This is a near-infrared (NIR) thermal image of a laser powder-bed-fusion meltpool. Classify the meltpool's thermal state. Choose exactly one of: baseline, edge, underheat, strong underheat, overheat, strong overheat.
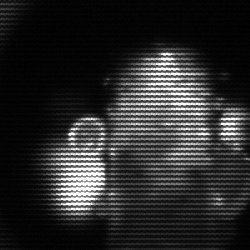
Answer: strong underheat